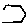
Label: hexagon